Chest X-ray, PA view. Patient: 65 years old, sex M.
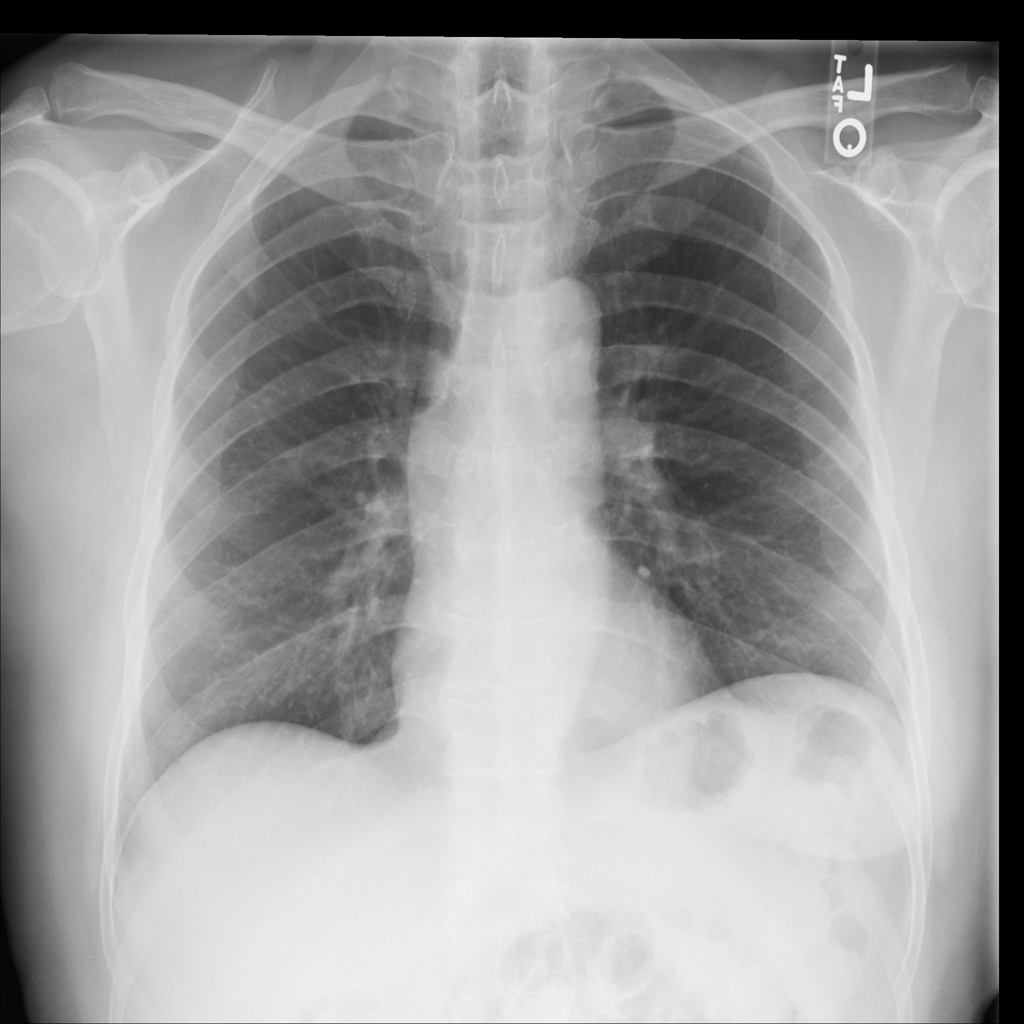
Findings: No Finding